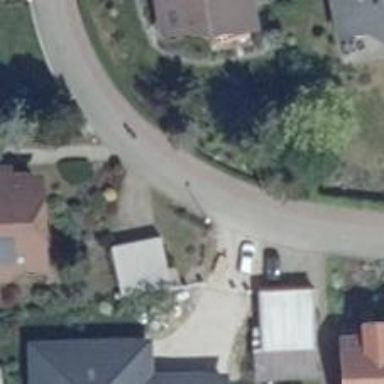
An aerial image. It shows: Residential road with parallel parking on the left side.